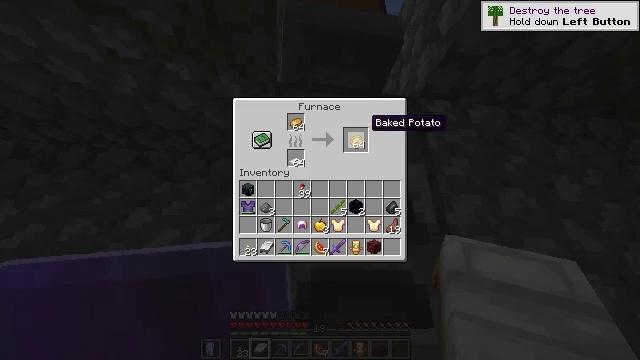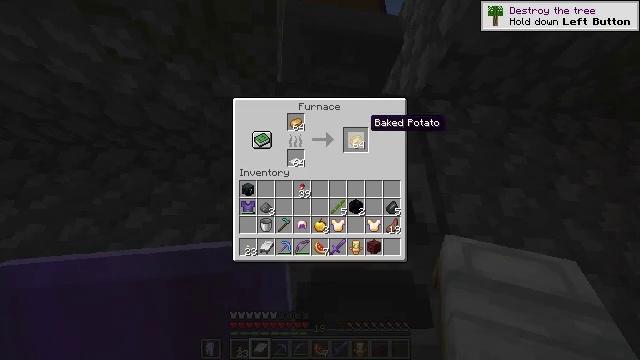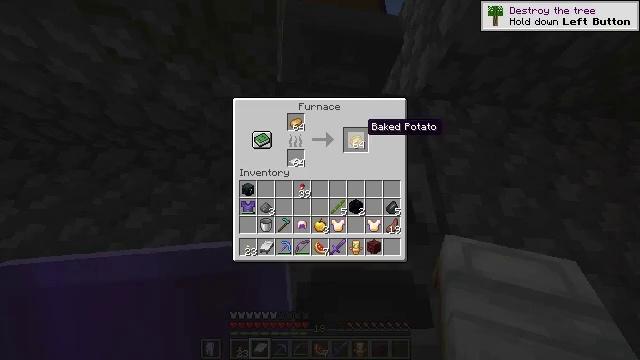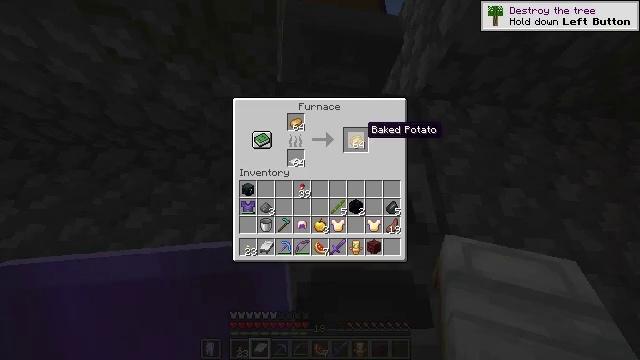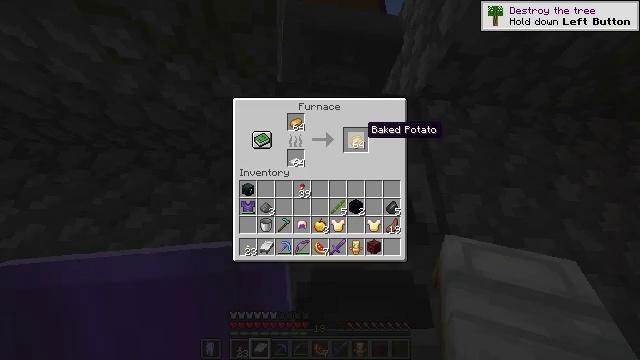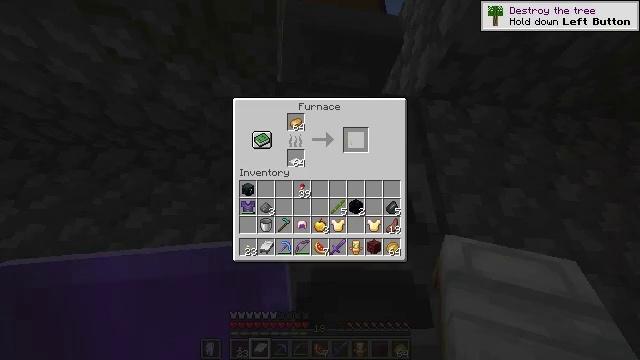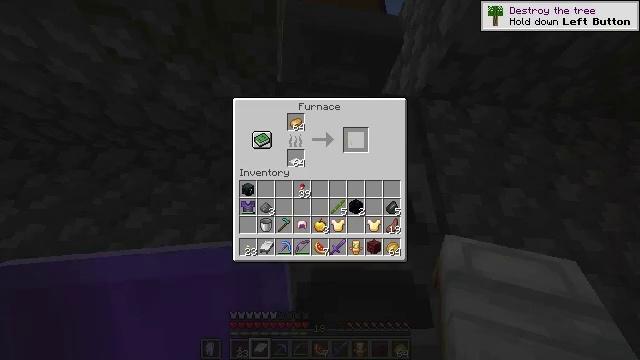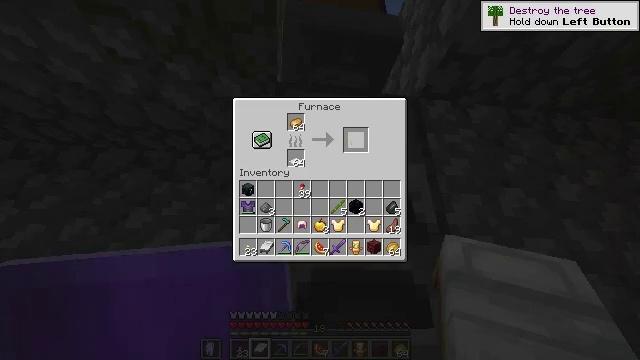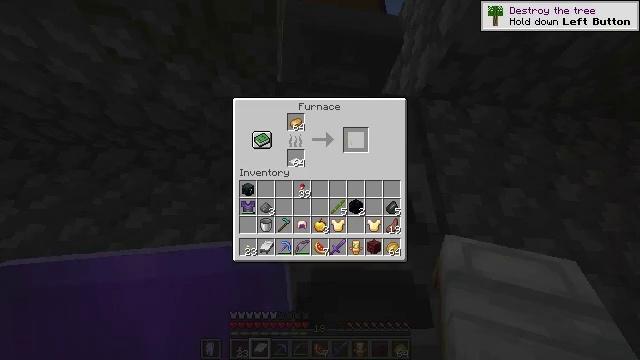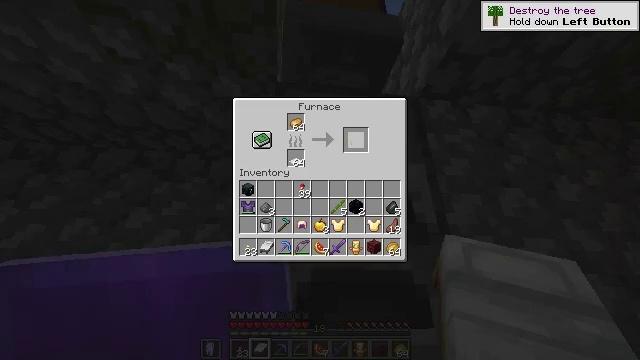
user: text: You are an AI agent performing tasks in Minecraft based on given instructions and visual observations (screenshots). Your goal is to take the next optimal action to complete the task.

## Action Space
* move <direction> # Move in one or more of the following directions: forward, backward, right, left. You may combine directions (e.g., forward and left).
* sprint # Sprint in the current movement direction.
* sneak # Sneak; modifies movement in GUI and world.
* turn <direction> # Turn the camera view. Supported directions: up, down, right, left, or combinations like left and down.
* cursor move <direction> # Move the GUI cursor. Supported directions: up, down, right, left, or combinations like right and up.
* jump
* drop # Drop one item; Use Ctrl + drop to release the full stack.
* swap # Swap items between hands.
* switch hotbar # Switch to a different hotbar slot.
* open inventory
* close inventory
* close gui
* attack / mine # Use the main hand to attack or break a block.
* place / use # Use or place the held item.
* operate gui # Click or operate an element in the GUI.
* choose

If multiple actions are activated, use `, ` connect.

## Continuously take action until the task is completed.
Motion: motion action
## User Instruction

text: Prepare a baked potato in the furnace.
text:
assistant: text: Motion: sneak
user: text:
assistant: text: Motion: sneak
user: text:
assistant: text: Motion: sneak
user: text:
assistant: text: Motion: sneak
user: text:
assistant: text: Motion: sneak, choose
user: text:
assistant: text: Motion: sneak, choose
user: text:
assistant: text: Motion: sneak
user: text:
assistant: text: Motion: sneak
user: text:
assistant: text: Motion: sneak
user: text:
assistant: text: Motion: sneak